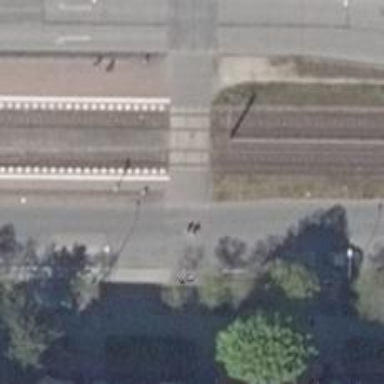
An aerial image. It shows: Uncontrolled tram railway crossing.